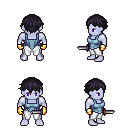
a pixel art fantasy rpg character, male body template, dark elf, purple skin, blue vest, white pants, raven short bangs hairstyle, gold gloves, dagger, four views (front, back, left, right), 2x2 character sprite sheet, small pixel art, hard edges, no anti-aliasing